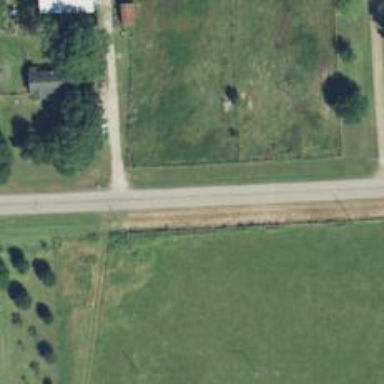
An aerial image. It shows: Tertiary road.